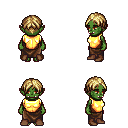
a pixel art fantasy rpg character, female body template, orc, green skin, gold chest armor, robe skirt, blonde parted hairstyle, brown shoes, four views (front, back, left, right), 2x2 character sprite sheet, small pixel art, hard edges, no anti-aliasing